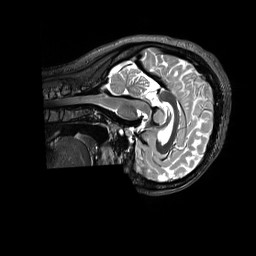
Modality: T2w
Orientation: sagittal
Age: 28
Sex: female
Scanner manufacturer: siemens
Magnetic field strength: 3 T
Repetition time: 3.2 s
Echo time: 0.728 s